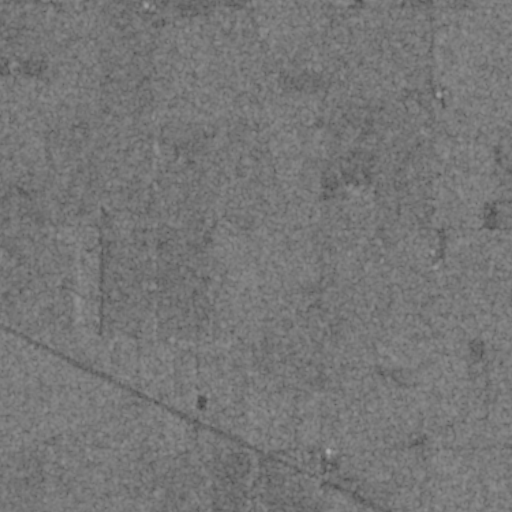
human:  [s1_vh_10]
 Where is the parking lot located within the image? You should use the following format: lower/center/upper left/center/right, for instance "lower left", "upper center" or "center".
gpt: The parking lot is located in the upper left of the image.
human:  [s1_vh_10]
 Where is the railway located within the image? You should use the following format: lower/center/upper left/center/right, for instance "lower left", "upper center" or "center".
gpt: The railway is located in the left of the image.
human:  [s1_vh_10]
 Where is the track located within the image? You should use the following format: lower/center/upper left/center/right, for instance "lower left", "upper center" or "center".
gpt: There is no track in the image.

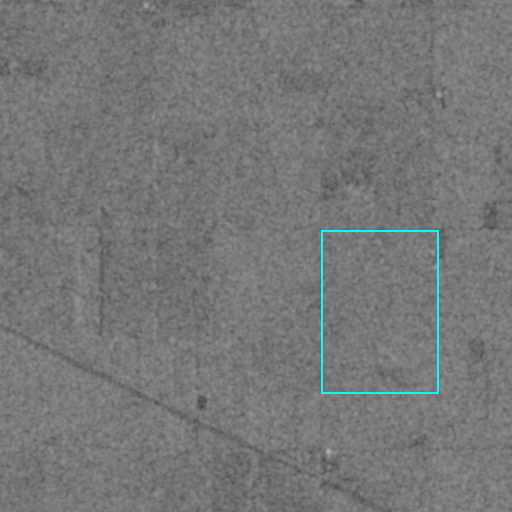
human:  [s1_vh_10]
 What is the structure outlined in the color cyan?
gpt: The structure outlined in cyan is a crop field.
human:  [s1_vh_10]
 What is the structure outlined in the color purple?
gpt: There is no purple outline.